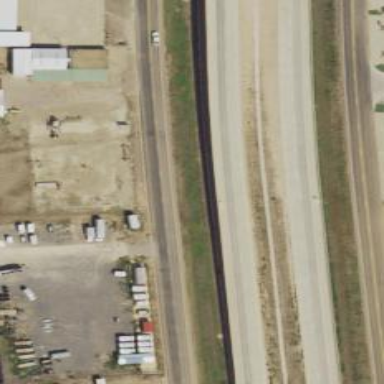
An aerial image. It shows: Tertiary road with frontage road along it.